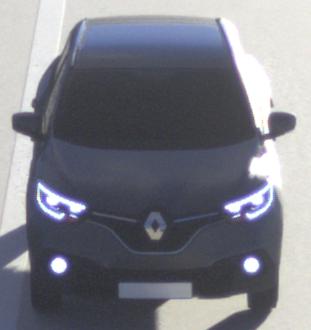
Make: Renault
Model: Kadjar ENERGY TCe 130
Detailed model: Kadjar
Model produced from: 2015/05
Model produced until: 2018/08
Doors: 5
Color: gray
Road condition: dry road
Daytime: sunrise or sunset
Contrast: high contrast